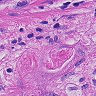
Metastatic tissue present: yes